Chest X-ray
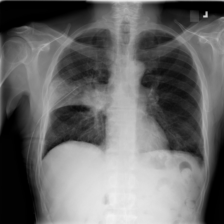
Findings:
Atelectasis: negative
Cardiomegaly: negative
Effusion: negative
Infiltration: positive
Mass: negative
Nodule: negative
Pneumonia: negative
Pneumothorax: positive
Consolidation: negative
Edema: negative
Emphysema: negative
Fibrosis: negative
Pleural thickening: negative
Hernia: negative